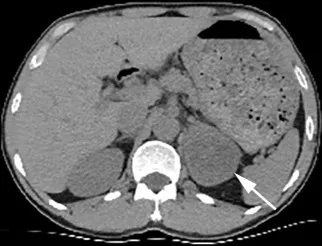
(B) White arrows point to the left adrenal mass in the arterial phase, which is significantly enhanced and necrotic inside. Red arrows point to dissection of the abdominal aorta.
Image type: radiology (ct)